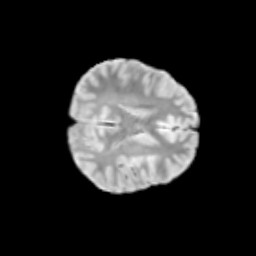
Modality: T2w
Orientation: axial
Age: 10
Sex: male
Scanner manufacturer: siemens
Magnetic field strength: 3 T
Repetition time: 3.8 s
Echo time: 0.07 s